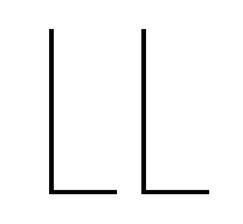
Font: Poppins-Thin